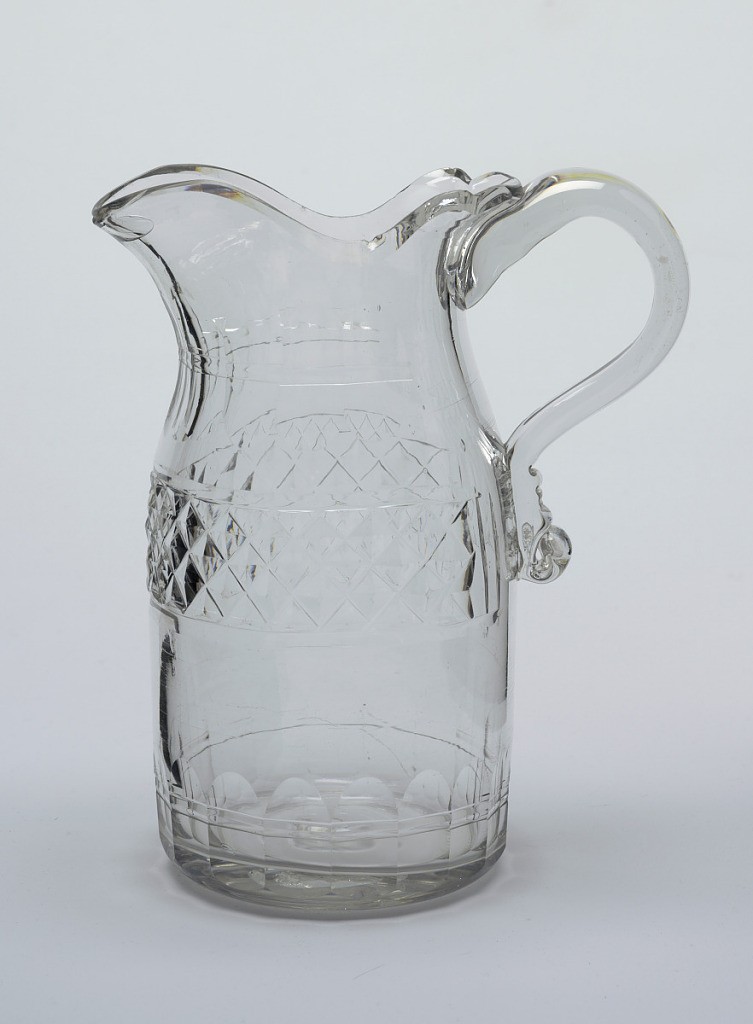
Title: Jug
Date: ca. 1815–18
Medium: Glass
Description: Barrel-shaped body tapering at neck, shaped lip with pouring spout, loop handle; cut around center with diamond band, around neck and base with wide vertical fluting; ground pontil mark bottom.